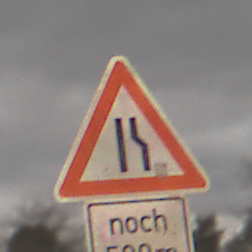
Verkehrszeichen: EinseitigVerengteFahrbahnRechts
Zusatzzeichen unten: LaengeEinerStrecke3
Umgebung: Outdoor, Nature
Tageszeit: Midday
Wetter: Overcast
Licht: Natural
Jahreszeit: NotSpecified
Kontrast: LowContrast